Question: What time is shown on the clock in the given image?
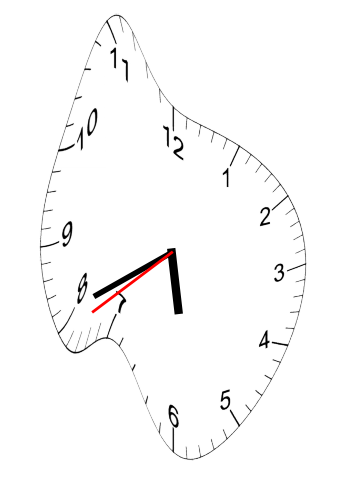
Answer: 05:40:39